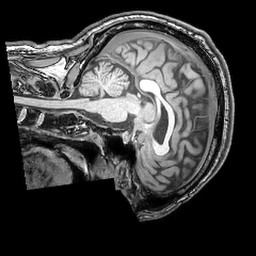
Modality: T1w
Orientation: sagittal
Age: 46
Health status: ill
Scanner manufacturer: philips
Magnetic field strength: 3 T
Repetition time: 0.007 s
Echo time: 0.003501 s